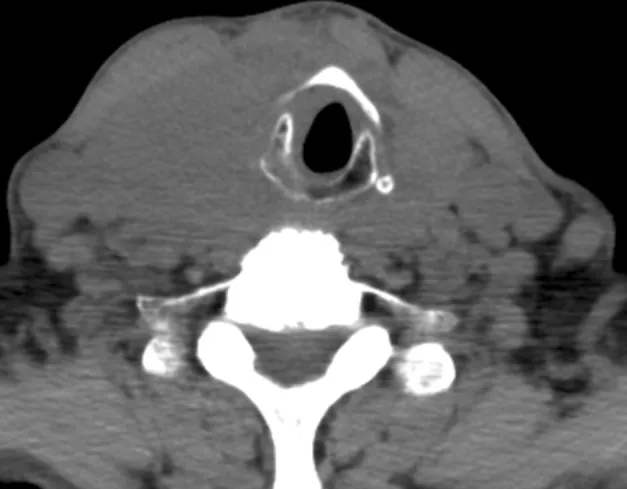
The CT Scan Showing Lack of Significant Tracheal Compression.
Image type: radiology (ct)